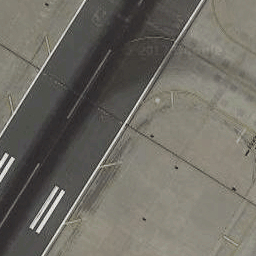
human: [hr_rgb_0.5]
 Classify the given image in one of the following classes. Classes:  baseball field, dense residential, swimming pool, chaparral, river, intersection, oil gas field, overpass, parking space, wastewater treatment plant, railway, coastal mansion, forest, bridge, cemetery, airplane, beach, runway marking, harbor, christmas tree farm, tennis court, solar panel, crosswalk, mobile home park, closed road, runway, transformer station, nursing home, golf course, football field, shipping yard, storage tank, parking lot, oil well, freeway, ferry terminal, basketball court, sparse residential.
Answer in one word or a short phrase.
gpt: runway